Current action and preconditions to check: trajectory_clear

Your task: For each precondition in the list above, predict whether it will hold at this action.

Consider the current scene as observed from the mobile robot's camera, and analyze the predicted future states of all dynamic agents (e.g., people, animals, vehicles, or any moving entities) within the NEXT SECOND.

IMPORTANT: Only answer "very likely" if you are absolutely certain—based on strong, clear evidence—that a dynamic agent will violate the precondition in the predicted future state. Do NOT answer "very likely" for unlikely, ambiguous, or low-probability risks.

Ask yourself for each precondition: Is there a high probability, with clear and convincing evidence, that the predicted future states of any dynamic agent will interfere with the predicted future state of the currently executing action within the NEXT SECOND, causing that precondition to fail?

Assess the risk level based on these predictions. Use "likely" or "very likely" if motions create a clear risk of interference.

Use "neutral" or "improbable" if agents are nearby but their predicted paths are clearly diverging or non-conflicting.

Failure Risk Categories: "very improbable", "improbable", "neutral", "likely", "very likely"

Answer Format: Output ONLY the probability_of_failure value from these categories: "very improbable", "improbable", "neutral", "likely", "very likely"

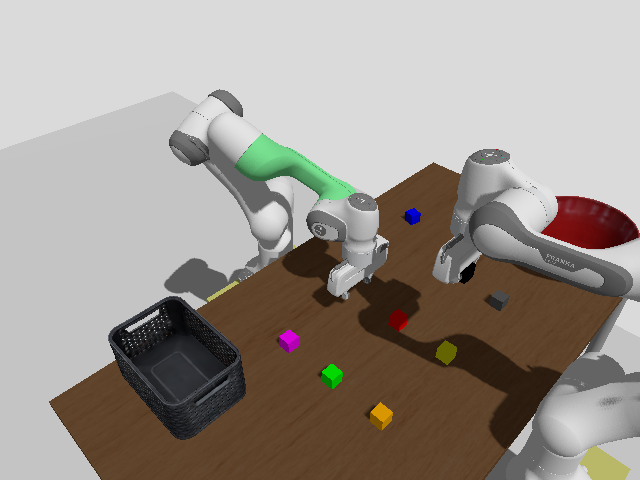

Answer: very improbable